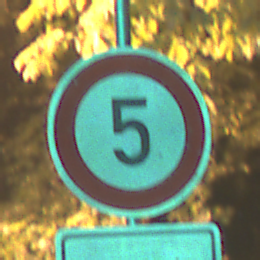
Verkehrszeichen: Geschwindigkeit5
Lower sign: HinweisDurchVerbaleAngabe10
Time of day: Night
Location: Outdoor (Urban)
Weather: PartlyCloudy
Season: NotSpecified
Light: Artificial